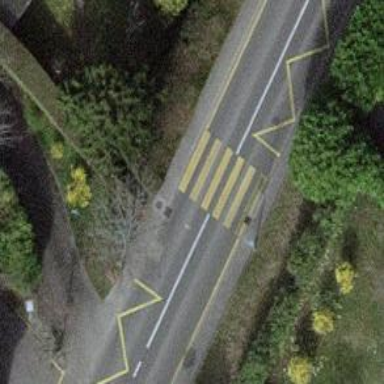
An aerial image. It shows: Unmarked zebra crossing with zebra markings.